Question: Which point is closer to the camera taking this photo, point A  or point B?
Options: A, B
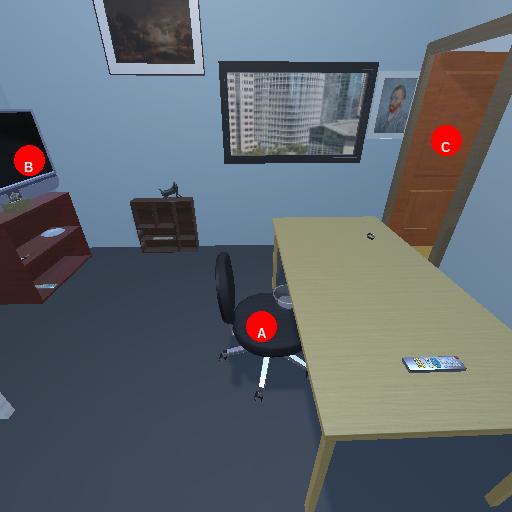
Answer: A